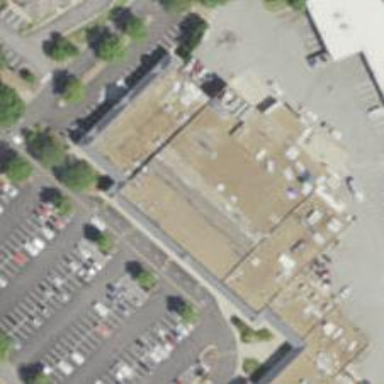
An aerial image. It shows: Supermarket.